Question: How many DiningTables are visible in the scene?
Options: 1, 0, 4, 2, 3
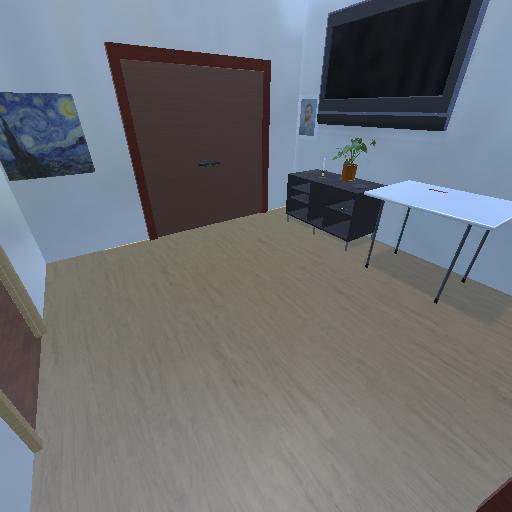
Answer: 1